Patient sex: M
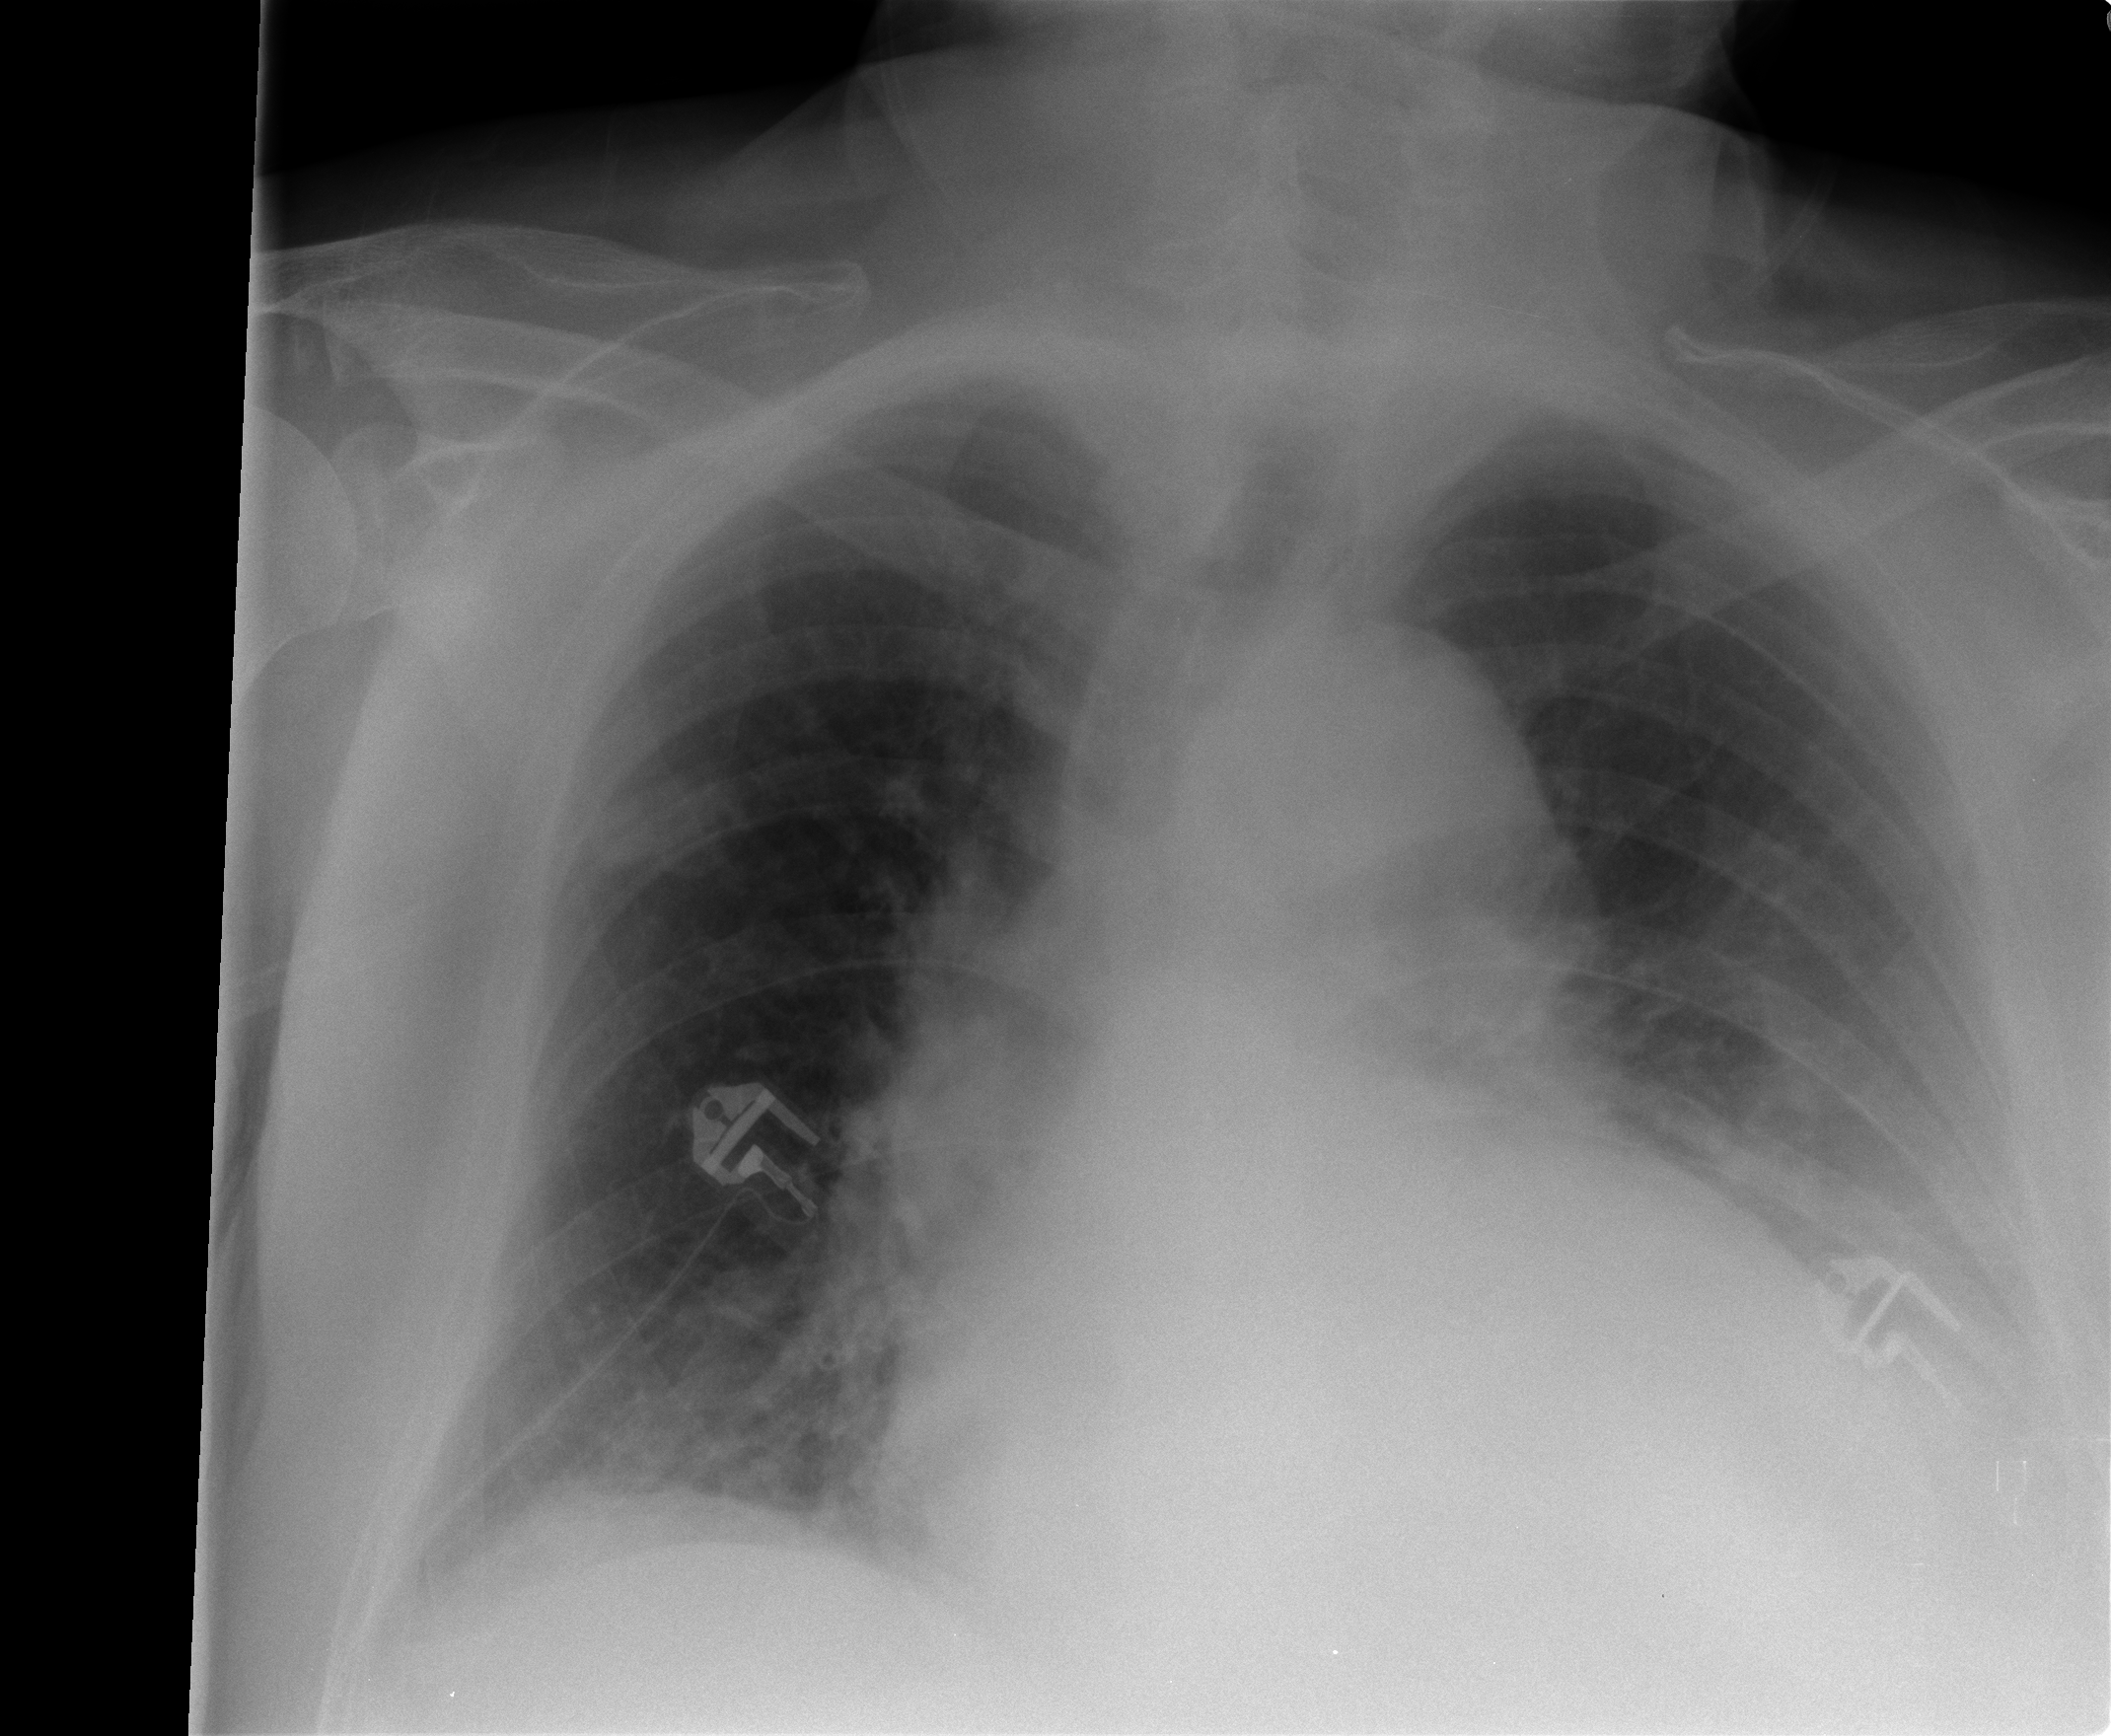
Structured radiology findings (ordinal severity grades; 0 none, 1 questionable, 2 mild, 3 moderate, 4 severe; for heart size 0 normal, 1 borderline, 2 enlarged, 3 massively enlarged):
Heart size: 2
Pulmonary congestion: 1
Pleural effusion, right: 0
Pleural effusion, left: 2
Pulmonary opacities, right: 0
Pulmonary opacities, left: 0
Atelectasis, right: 0
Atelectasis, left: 2